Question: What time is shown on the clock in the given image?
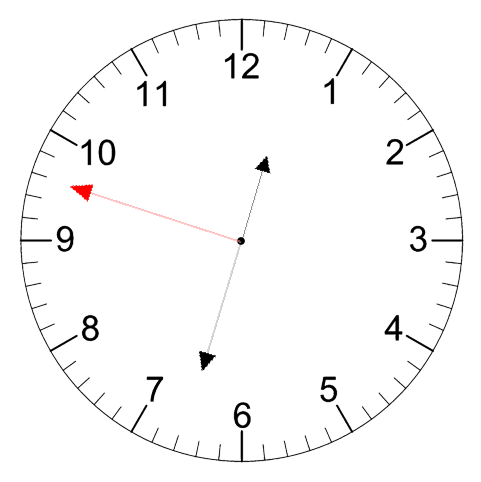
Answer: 12:32:48